高二 · 解析几何
直线 $l: 2 x-y+2=0$ 过椭圆左焦点 $F_{1}$ 和一个顶点 $B$, 则该陏圆的离心率为 ( )
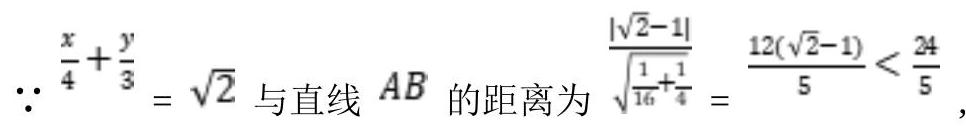
A. $\frac{1}{5}$
B. $\frac{2}{5}$
C. $\frac{\sqrt{5}}{5}$
D. $\frac{2 \sqrt{5}}{5}$
答案: C
解析: 答案：C

【解析】【解答】解: $\because$ 直线 $1: 2 x-y+2=0$ 中, 令 $x=0$, 得 $y=2$; 令 $y=0$, 得 $x=-1$,直线 $l: 2 x-y+2=0$ 过粗圆左焦点 $F_{1}$ 和一个顶点 $B$,

$\therefore$ 椭圆左焦点 $\mathrm{F}_{1}(-1,0)$, 顶点 $\mathrm{B}(0,2)$,

$\therefore \mathrm{c}=1, \mathrm{~b}=2, \mathrm{a}=\sqrt{1+4}=\sqrt{5}$,

$\therefore$ 该椭圆的离心率为 $\mathrm{e}={ }^{\frac{c}{a}}=\frac{\frac{1}{\sqrt{5}}}{}={ }^{\frac{\sqrt{5}}{5}}$.

故选: C.

【分析】 分别令直线方程中 $\mathrm{y}=0$ 和 $\mathrm{x}=0$, 进而求得 $\mathrm{b}$ 和 $\mathrm{c}$, 进而根据 $\mathrm{b}, \mathrm{c}$ 和 $\mathrm{a}$ 的关系求得 $\mathrm{a}$, 则粗圆的离心率可得.

2. 答案:B

【解析】【解答】由题意得, $A(4,0), B(0,3), A B=5$,

$\therefore{ }^{\frac{1}{2} A B \cdot h=12 \text {, }}$

$\therefore P$ 到 $A B$ 的距离 $h=\frac{12}{5}$

设直线 $l$ 与直线 $A B$ 平行,且与粗圆 ${ }^{\frac{x^{2}}{16}+\frac{y^{2}}{9}=1}$ 相切,方程为 $\frac{x}{4}+\frac{y}{3}=k$,

把直线 $l$ 的方程代入椭圆的方程, 得 $x^{2}-4 k x+8 k^{2}-8=0$,

由 $\Delta=0$,解得 $k= \pm \sqrt{2}$.

故直线 $l$ 的方程为 $\frac{x}{4}+\frac{y}{3}= \pm \sqrt{2}$.

$\frac{x}{4}+\frac{y}{3}=-\sqrt{2}$ 与直线 $A B$ 的距离为 $\frac{|-\sqrt{2}-1|}{\sqrt{\frac{1}{16}+\frac{1}{4}}}=\frac{12(\sqrt{2}+1)}{5}>\frac{24}{5}$,
故这样的点共 2 个。

故答案为: B.

【分析】根据已知条件可得出 $\mathrm{p}$ 点到 $\mathrm{AB}$ 的距离, 再射出直线的方程, 联立直线方程与椭圆方程即可求出粗圆到直线的距离, 最后可判断所求点的个数。

3. 答案:A

【解析】【解答】解：依题设 $\mathrm{P}$ 在抛物线准线的投影为 $\mathrm{P}^{\prime}$, 抛物线的焦点为 $\mathrm{F}$, 则

$$
F\left(\frac{1}{2}, 0\right)
$$

依抛物线的定义知 $\mathrm{P}$ 到该抛物线准线的距离为 $|\mathrm{PP}|=|\mathrm{PF}|$,

则点 $\mathrm{P}$ 到点 $\mathrm{A}(0,2)$ 的距离与 $\mathrm{P}$ 到该抛物线准线的距离之和

$\mathrm{d}=|\mathrm{PF}|+|\mathrm{PA}| \geqslant|\mathrm{AF}|=\sqrt{\left(\frac{1}{2}\right)^{2}+2^{2}}=\frac{\sqrt{17}}{2}$.

故选 A.

【分析】先求出抛物线的焦点坐标, 再由抛物线的定义可得 $\mathrm{d}=|\mathrm{PF}|+|\mathrm{PA}| \geq|\mathrm{AF}|$, 再求出 $|\mathrm{AF}|$ 的值即可.